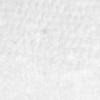
Label: no_change